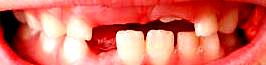
Condition: hypodontia